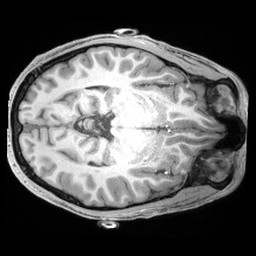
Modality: T1w
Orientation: axial
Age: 29
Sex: male
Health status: healthy
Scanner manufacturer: siemens
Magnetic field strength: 3 T
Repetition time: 2.4 s
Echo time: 0.00194 s